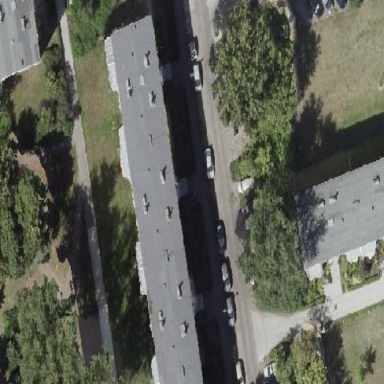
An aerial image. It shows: Flat-roofed apartment building.